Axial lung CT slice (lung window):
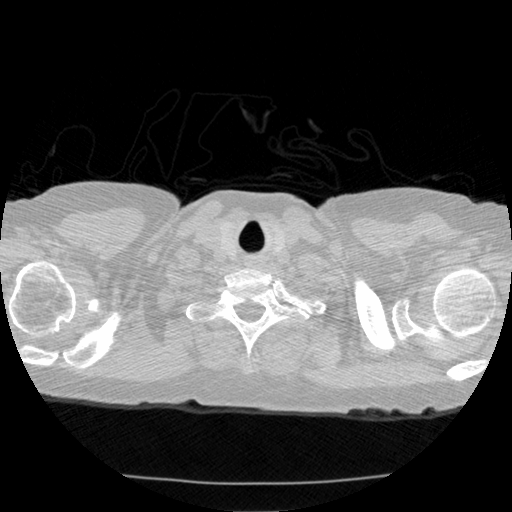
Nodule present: no